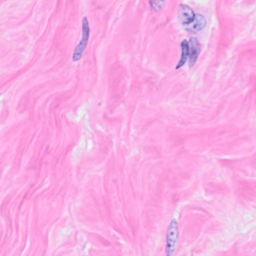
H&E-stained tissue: Breast